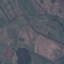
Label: Pasture